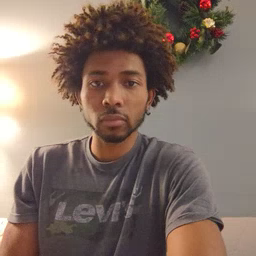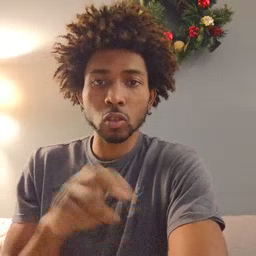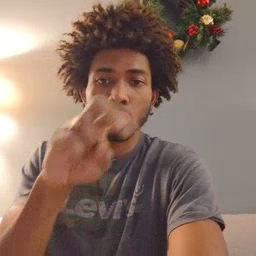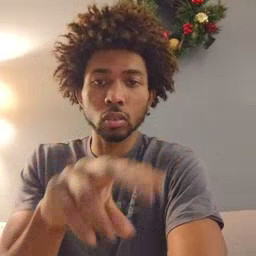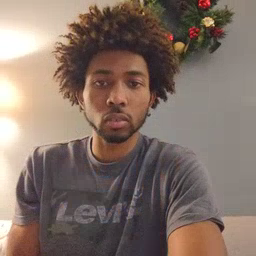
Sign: jump